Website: apple
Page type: customer-info-address
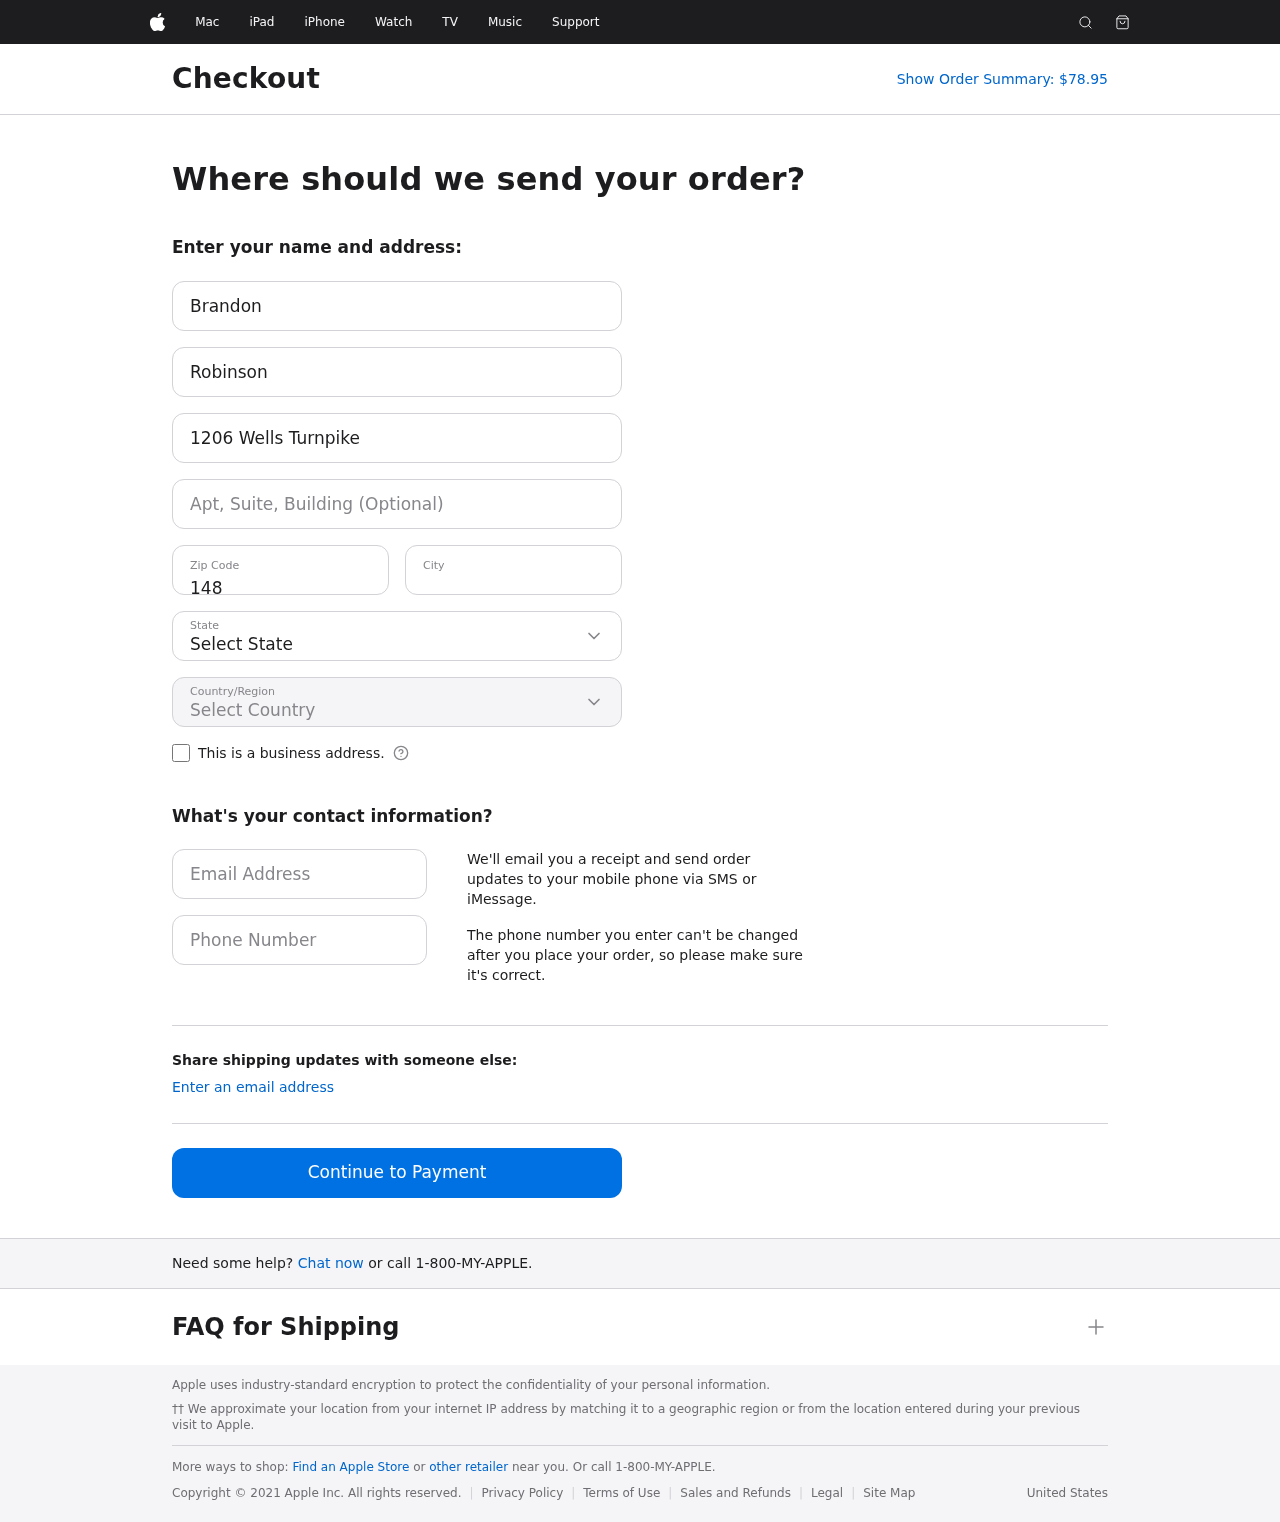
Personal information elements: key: PII_CITY
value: Colinport
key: PII_COUNTRY
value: United States
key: PII_EMAIL
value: brandonrobinson@yahoo.com
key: PII_FIRSTNAME
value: Brandon
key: PII_LASTNAME
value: Robinson
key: PII_PHONE
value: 7552272145
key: PII_POSTCODE
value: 14866
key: PII_STATE
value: Ohio
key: PII_STREET
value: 1206 Wells Turnpike
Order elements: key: ORDER_TOTAL
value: Show Order Summary: $78.95